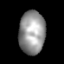
Tissue: lung
Cell type: Epithelial cells
Senescence score: 0.2199
Nuclear area (px): 1105
Mean DAPI intensity: 149.376